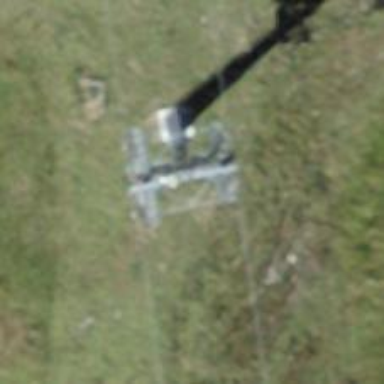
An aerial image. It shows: Pylon used for aerialway.